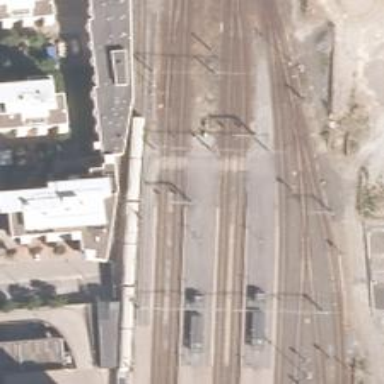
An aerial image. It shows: Railway crossing with saltire marking.